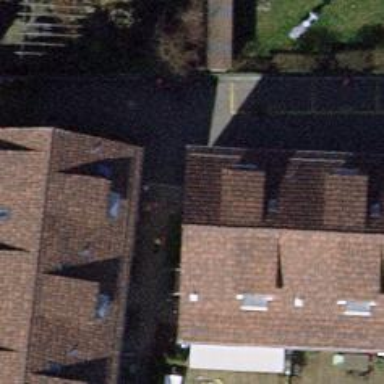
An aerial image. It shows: Terrace building.